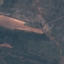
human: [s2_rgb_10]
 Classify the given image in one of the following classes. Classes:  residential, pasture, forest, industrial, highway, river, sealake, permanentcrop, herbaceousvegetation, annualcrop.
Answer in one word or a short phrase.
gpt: HerbaceousVegetation